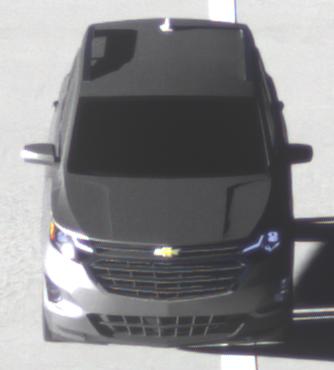
Make: Chevrolet
Model: Equinox
Detailed model: Gen. 2
Model produced from: 2015
Model produced until: 2017
Doors: 5
Color: gray
Road condition: dry road
Daytime: sunrise or sunset
Contrast: high contrast